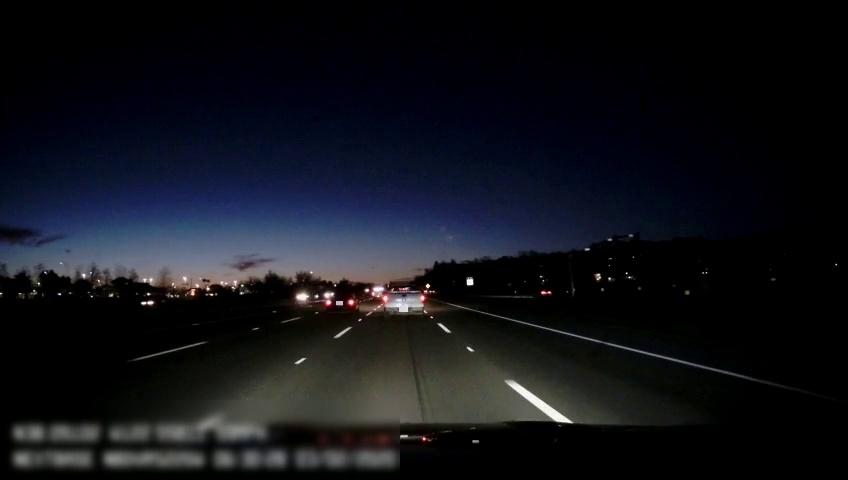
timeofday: Night
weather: Other
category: Drivable Space
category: Vehicles | Truck
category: Vehicles | Car
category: Vehicles | Car
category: Vehicles | Car
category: Lanes | Alternate Lane
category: Lanes | Alternate Lane
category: Lanes | Alternate Lane
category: Lanes | Alternate Lane